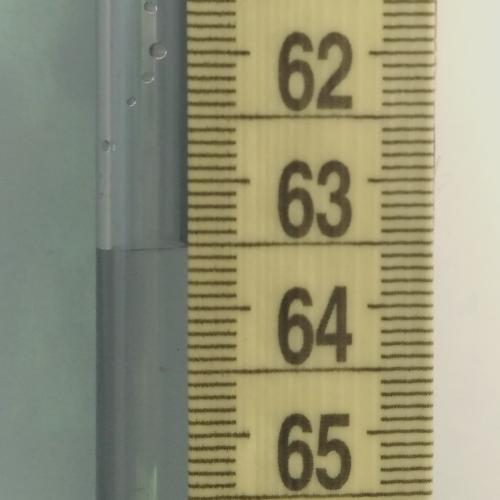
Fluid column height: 63.5 cm